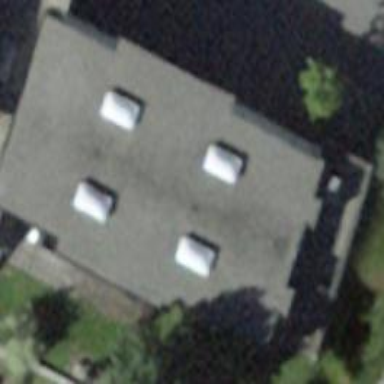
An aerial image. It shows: Building with flat roof.